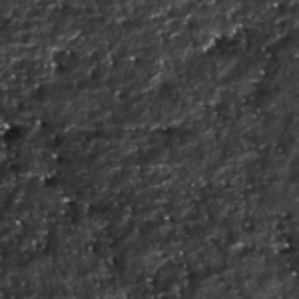
Label: frost